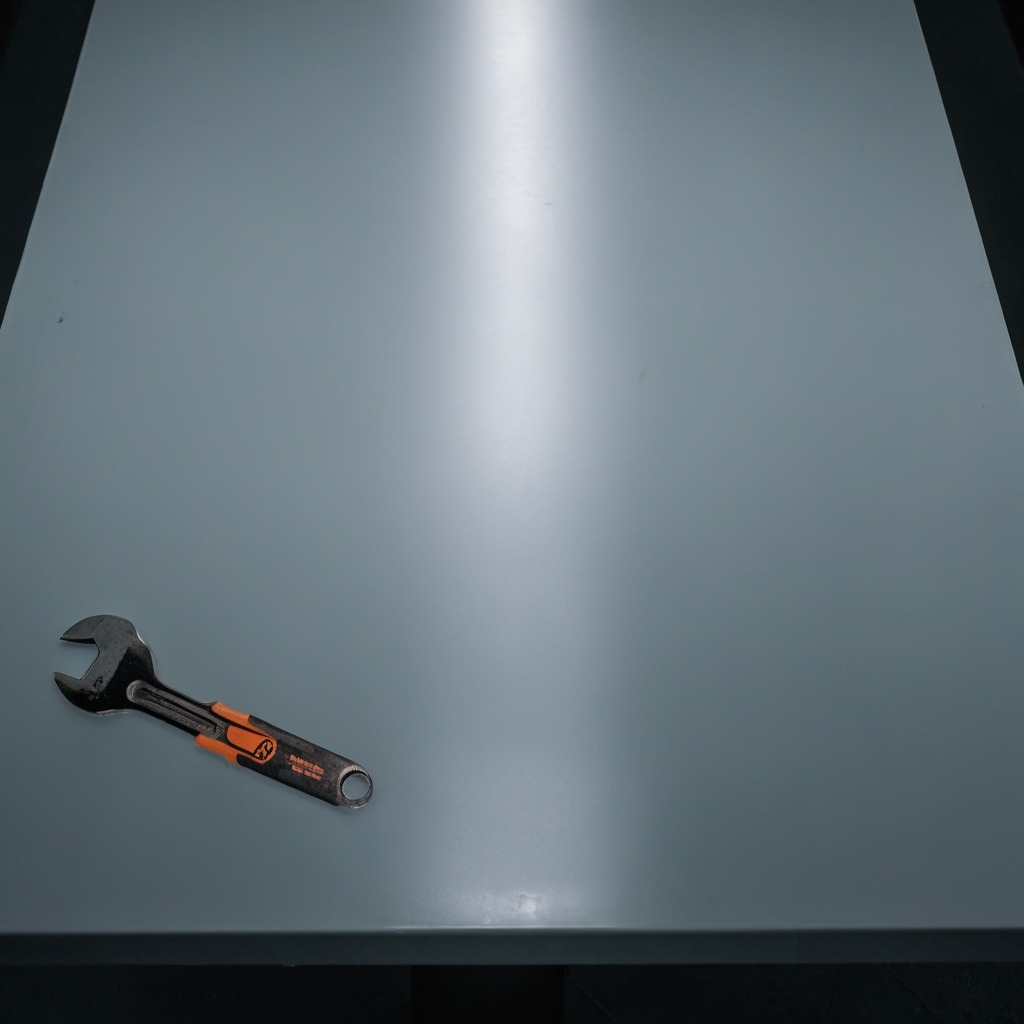
An wrench is lying on a clean empty table in a railway signal maintenance room.